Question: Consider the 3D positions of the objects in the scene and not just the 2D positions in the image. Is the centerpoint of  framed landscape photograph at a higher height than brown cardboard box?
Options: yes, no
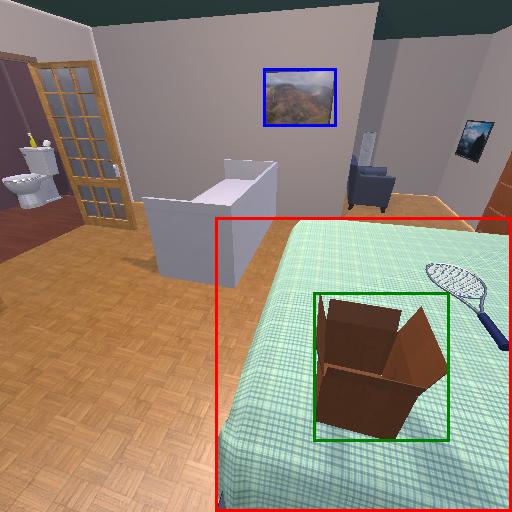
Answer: yes